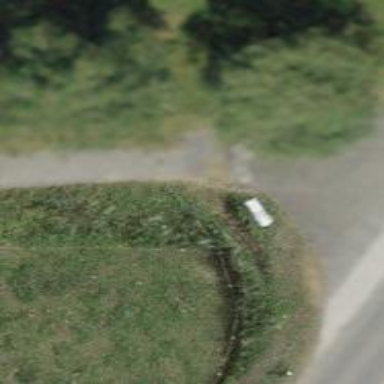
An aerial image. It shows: Concrete bollard.